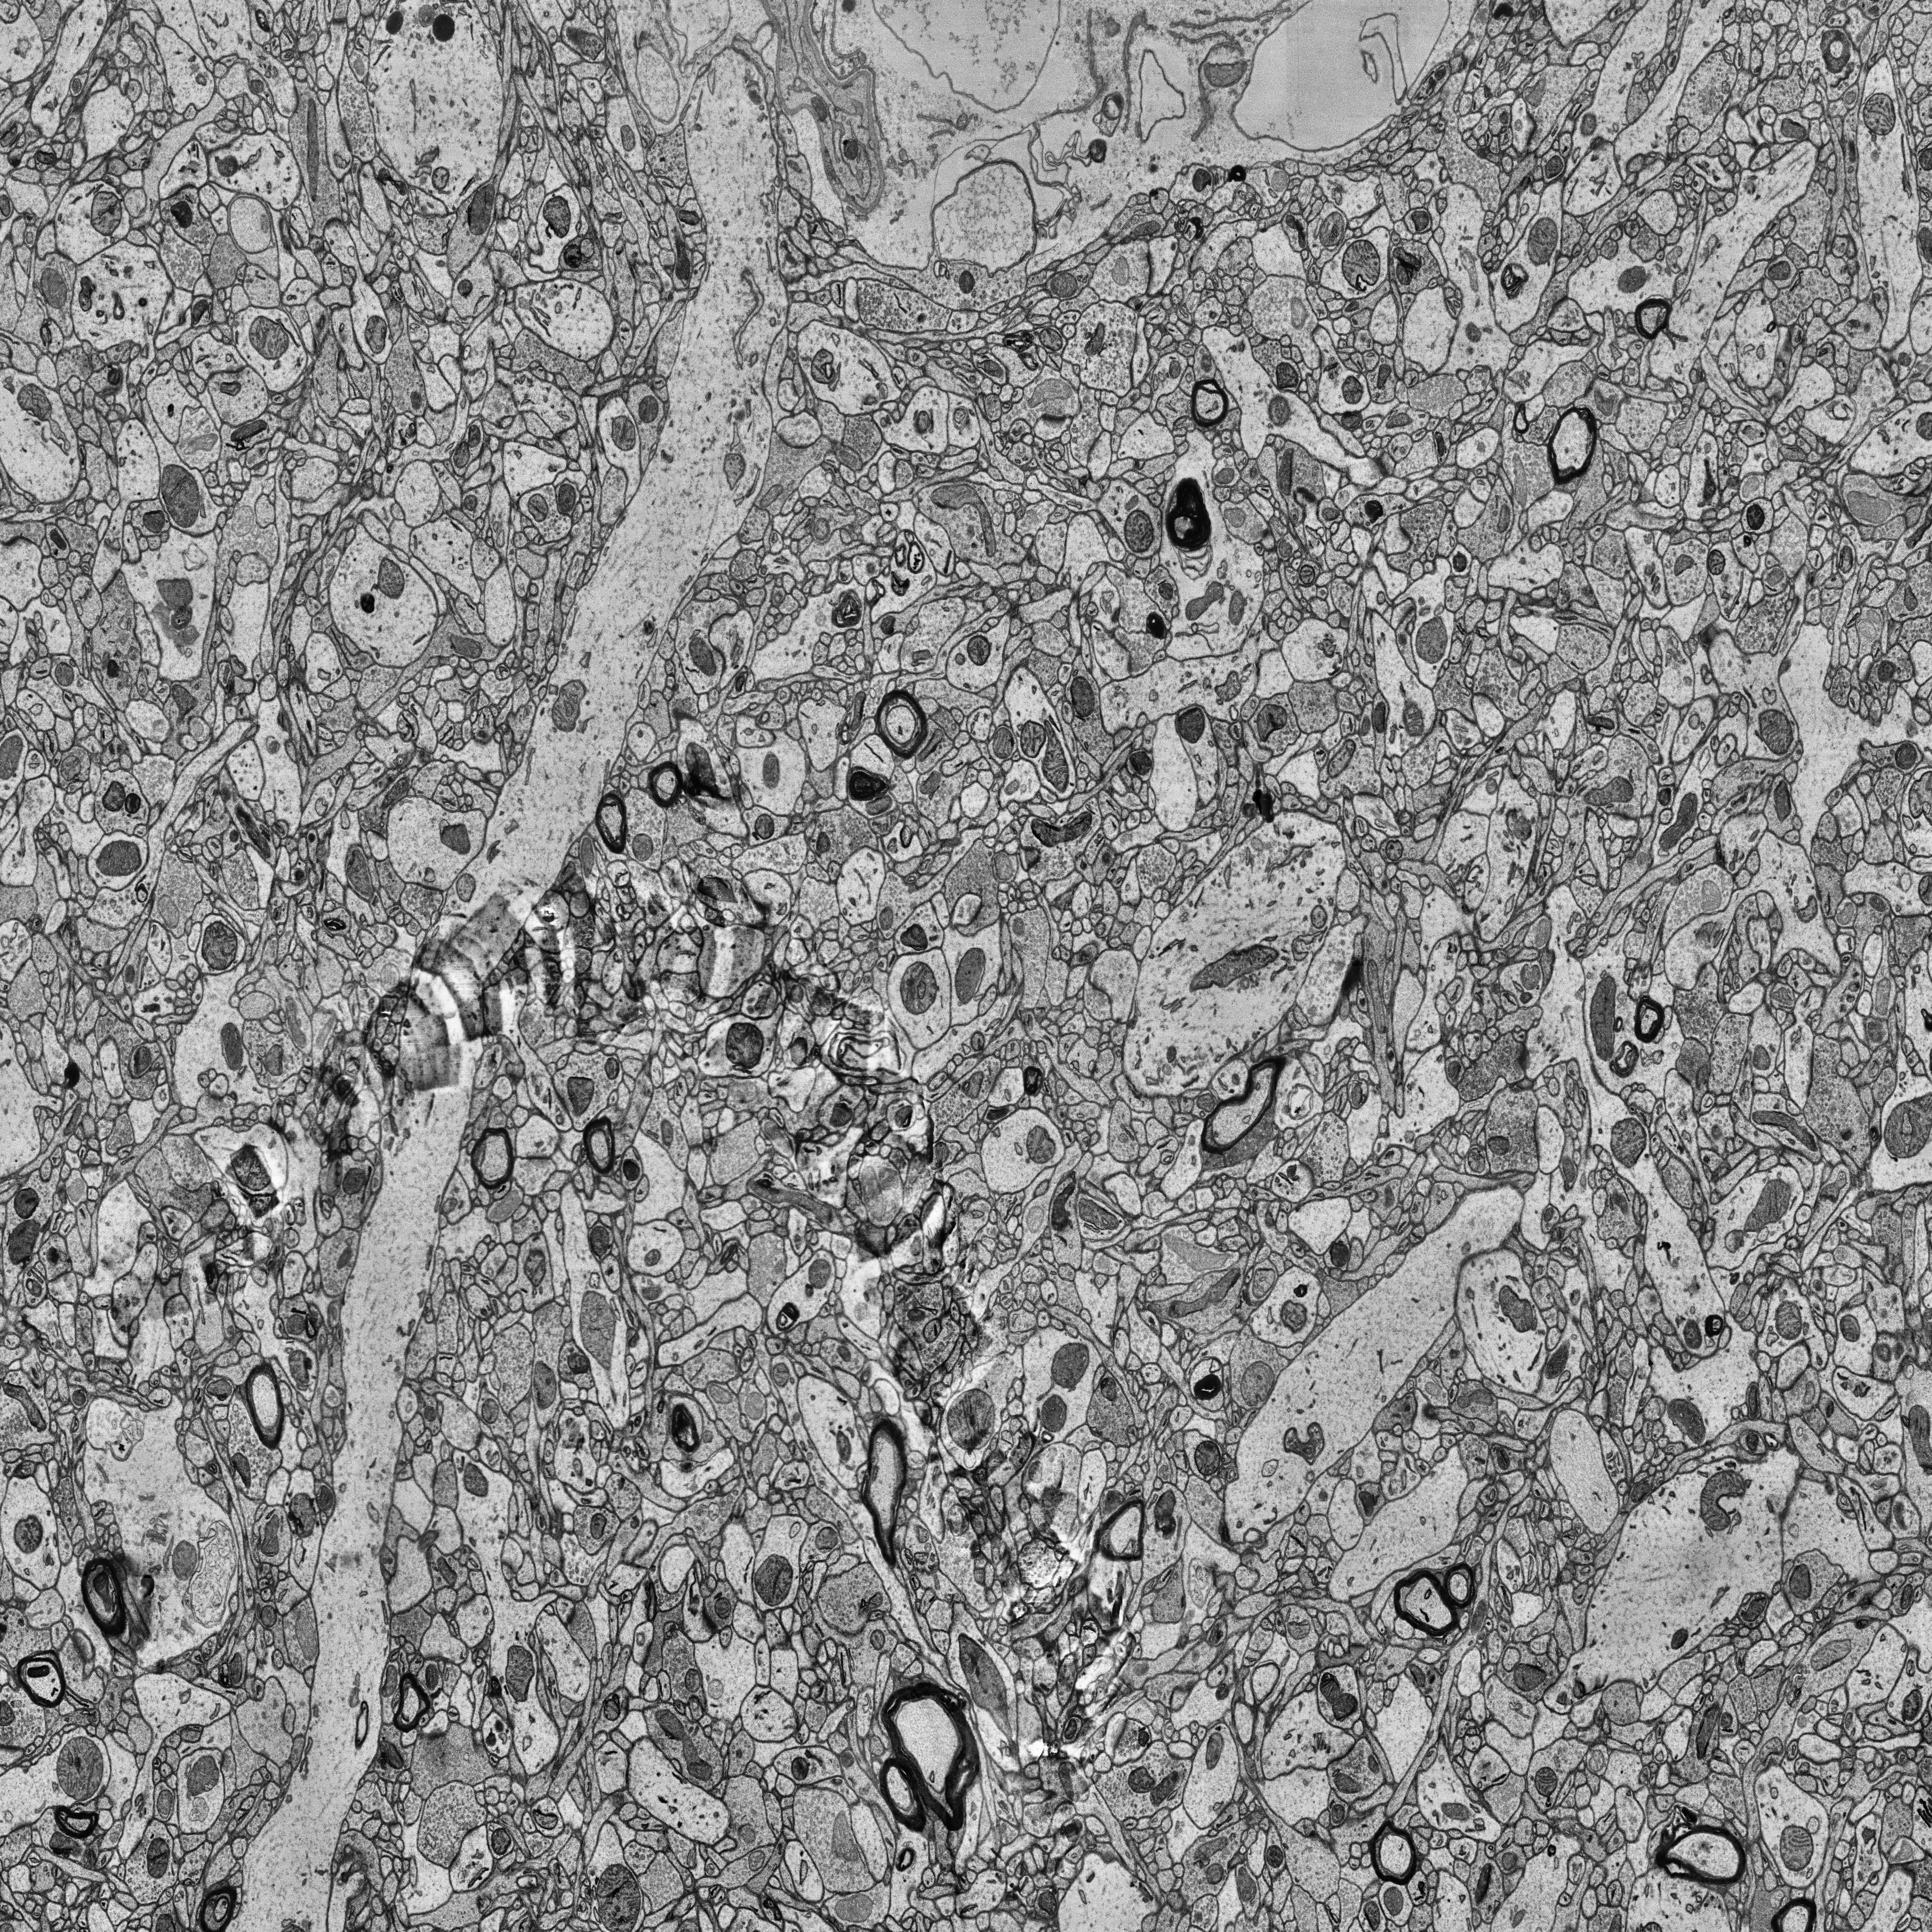
Electron microscopy slice of human cortex tissue
Slice depth (z): 99
Mitochondria instances in slice: 472